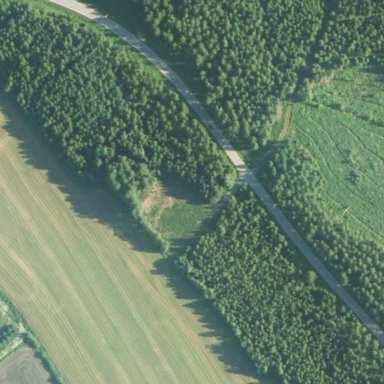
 identified as Corine Transitional woodland-shrub."